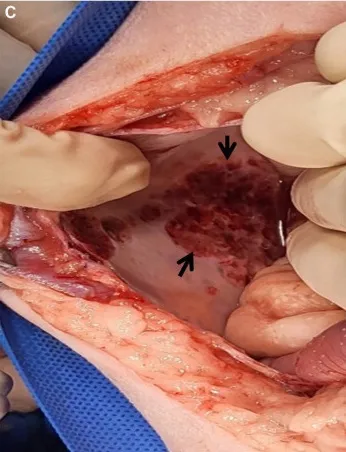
Gross lesions during laparotomy. (A-D) Gross lesions of the abdominal organs during laparotomy. (C) The parietal peritoneal wall was calcified (black arrow).
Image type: medical_photograph (other_medical_photograph)